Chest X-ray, PA view. Patient: 77 years old, sex M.
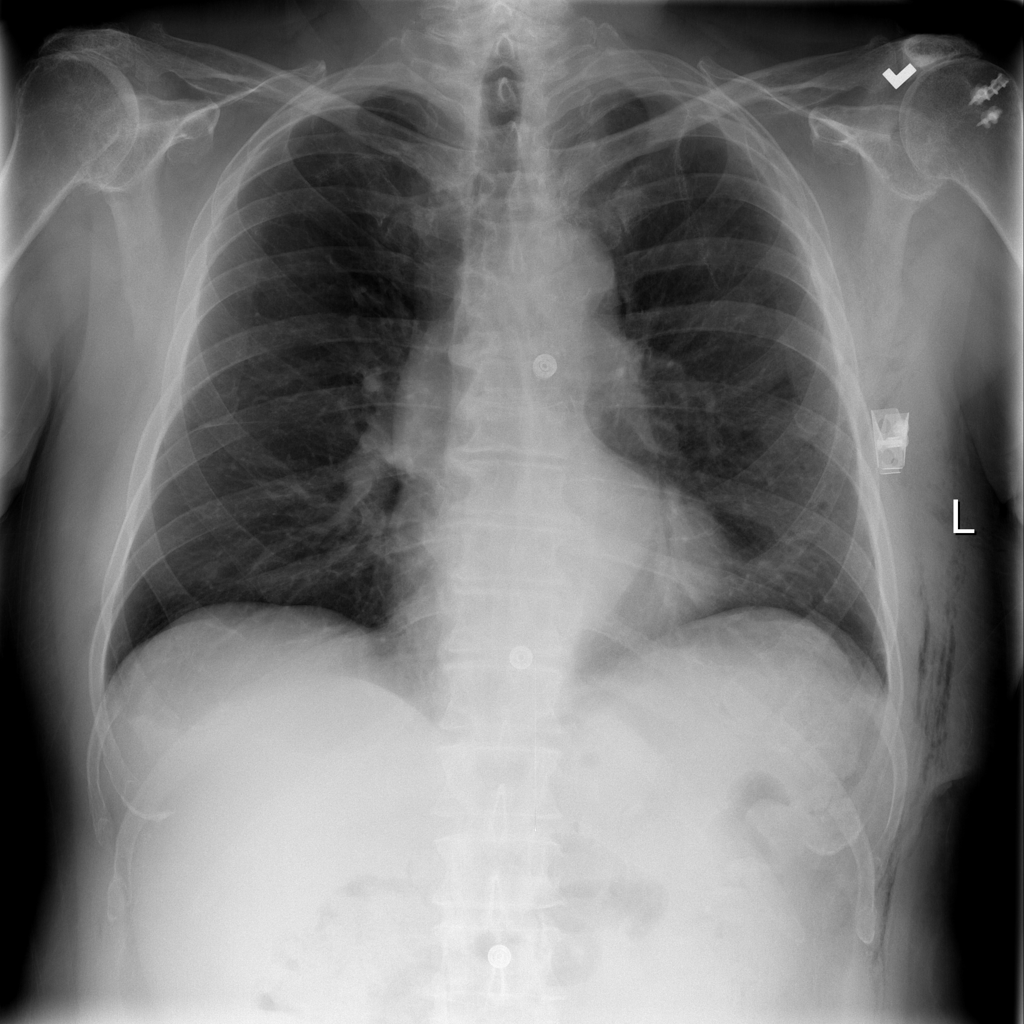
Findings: No Finding